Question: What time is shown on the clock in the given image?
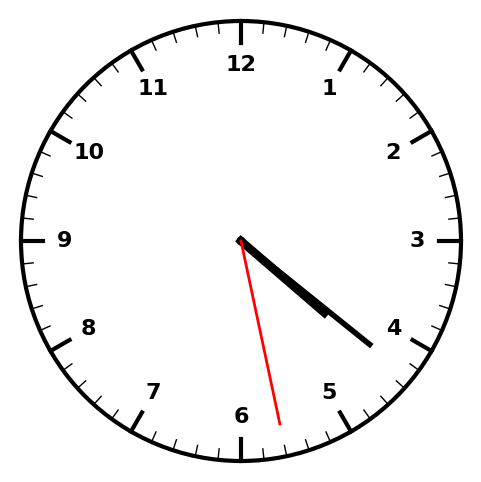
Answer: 04:21:28